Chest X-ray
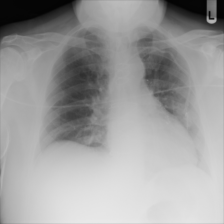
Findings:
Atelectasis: negative
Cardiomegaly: negative
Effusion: negative
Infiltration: negative
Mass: negative
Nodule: negative
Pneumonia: negative
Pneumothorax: negative
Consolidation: negative
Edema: negative
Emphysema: negative
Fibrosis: negative
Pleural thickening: negative
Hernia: negative